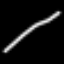
Label: line